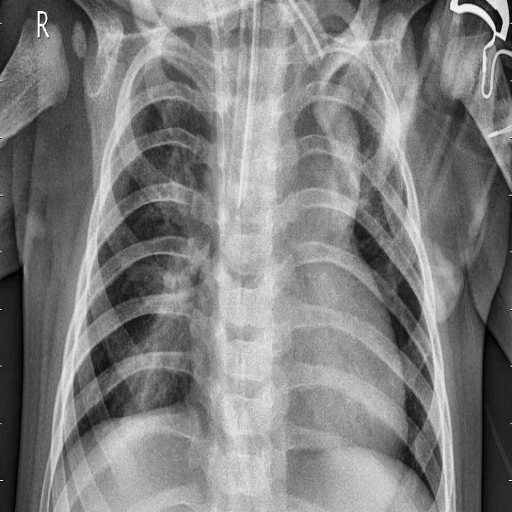
Finding: PNEUMONIA